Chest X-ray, PA view. Patient: 43 years old, sex M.
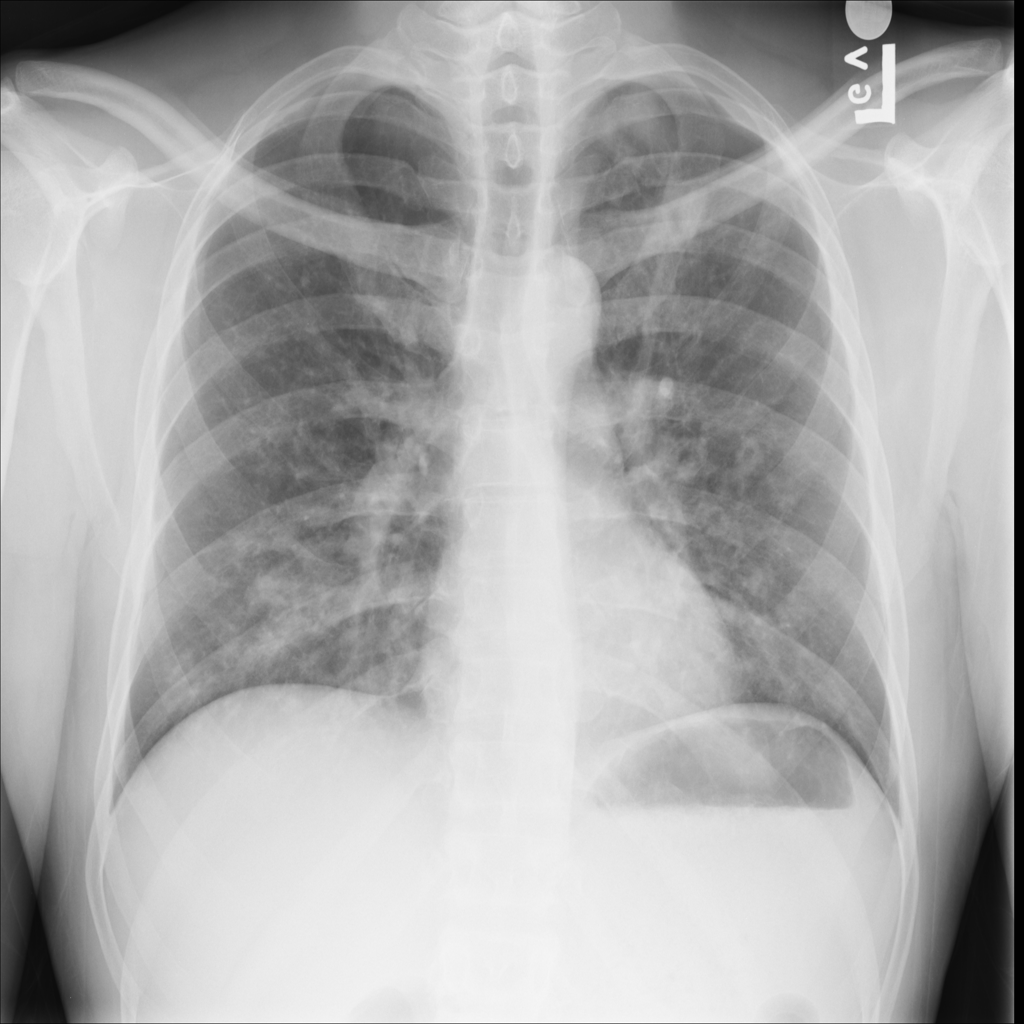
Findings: Infiltration, Mass